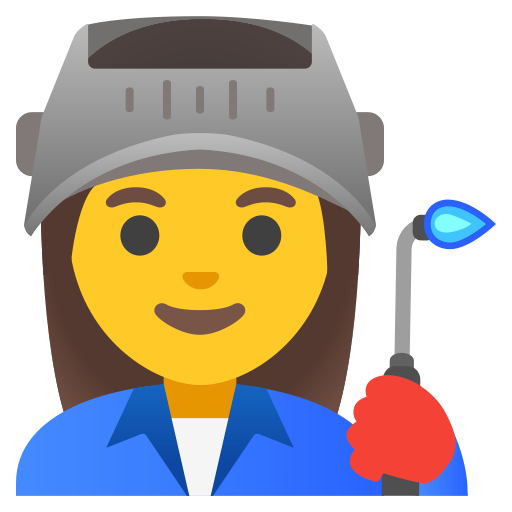
Emoji: 👩‍🏭